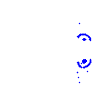
Particle: electron